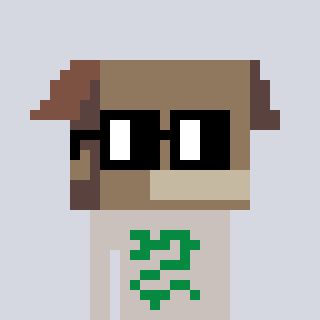
a pixel art character with square black glasses, a box-shaped head and a foggrey-colored body on a cool background